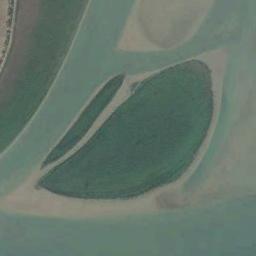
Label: island